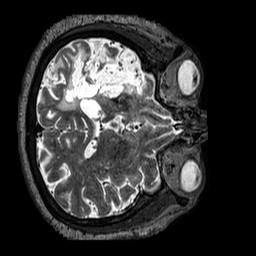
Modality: T2w
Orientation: axial
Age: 48
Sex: male
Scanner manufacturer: siemens
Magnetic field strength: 3 T
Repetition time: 3.2 s
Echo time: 0.567 s